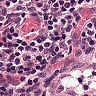
Metastatic tissue present: no